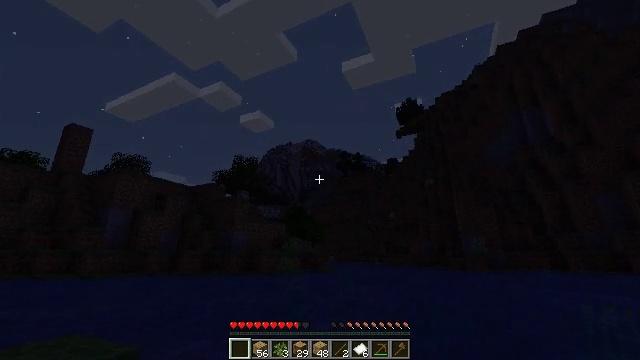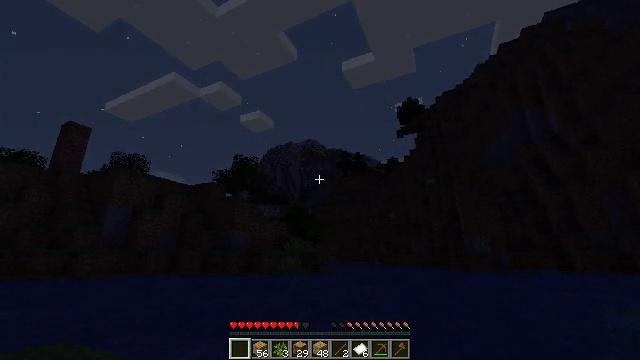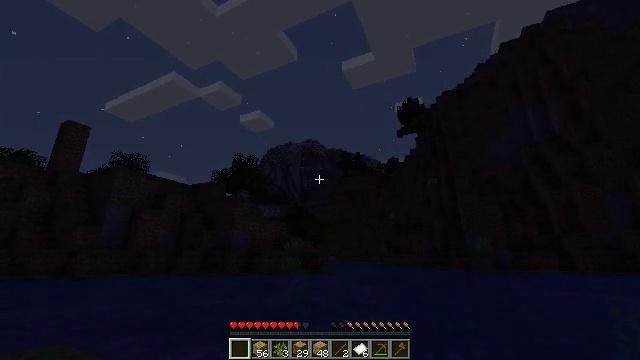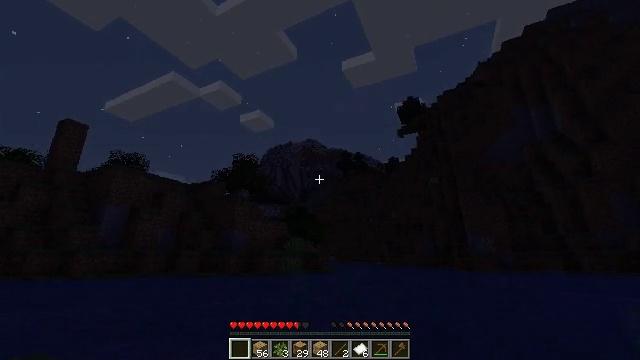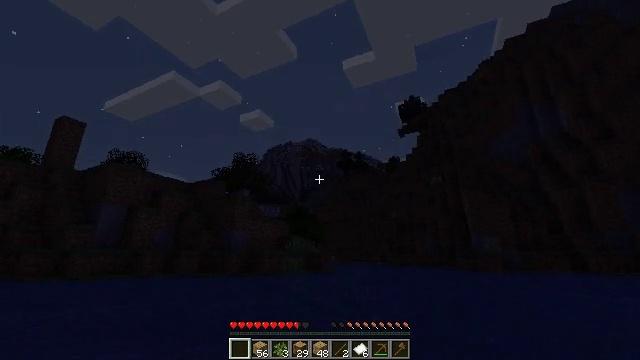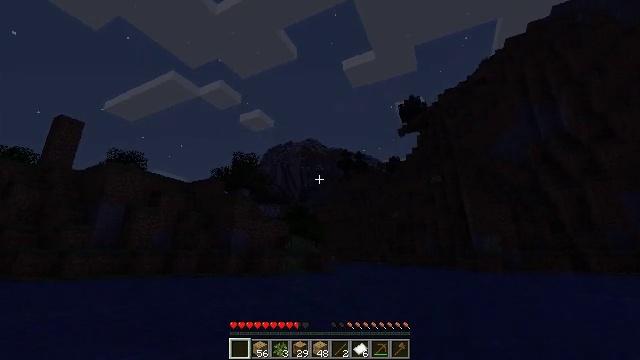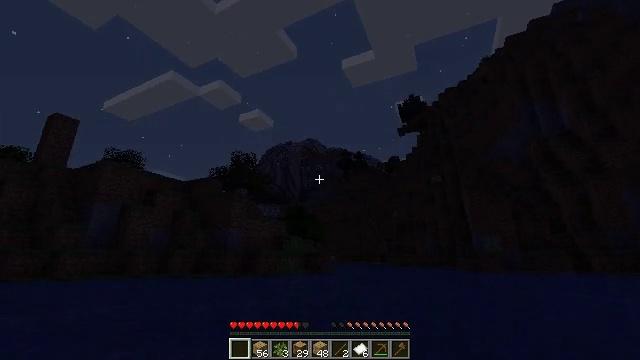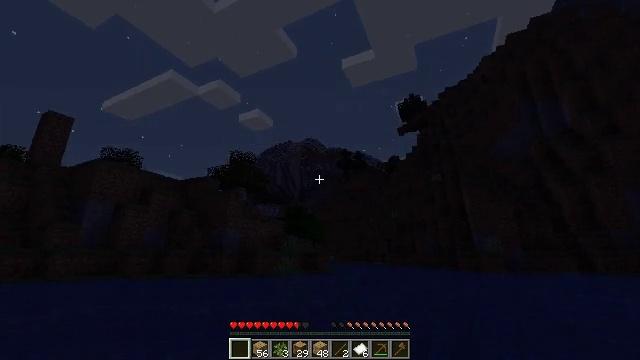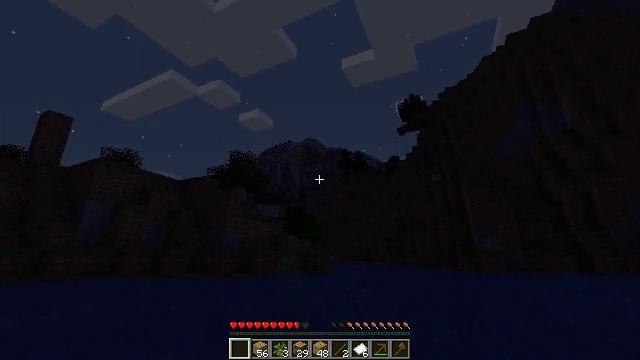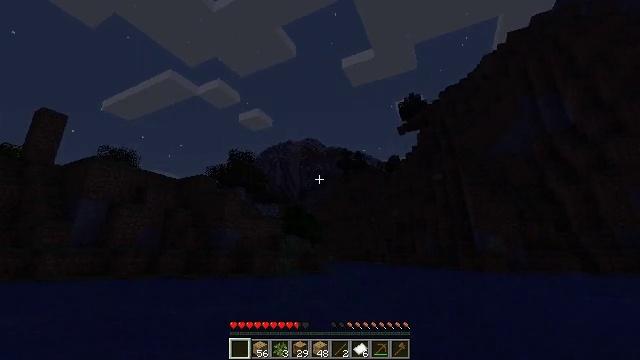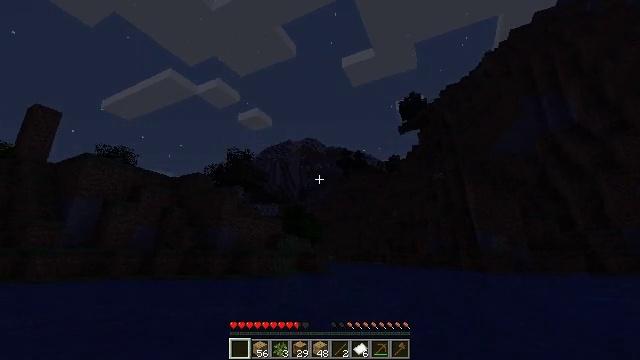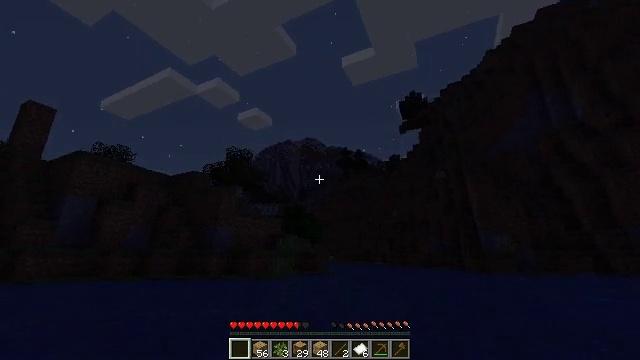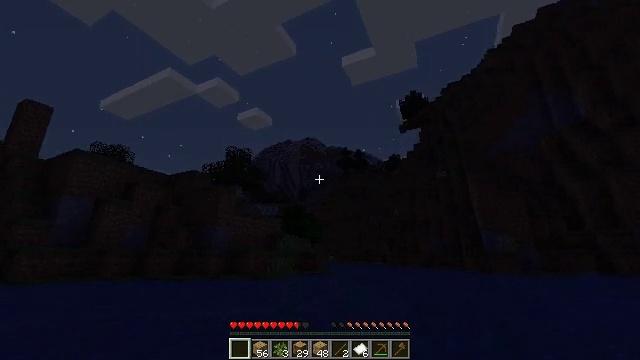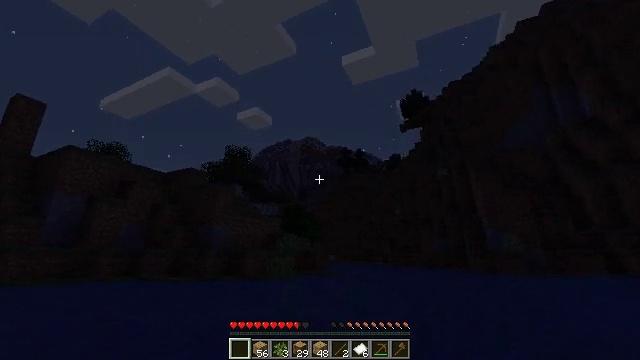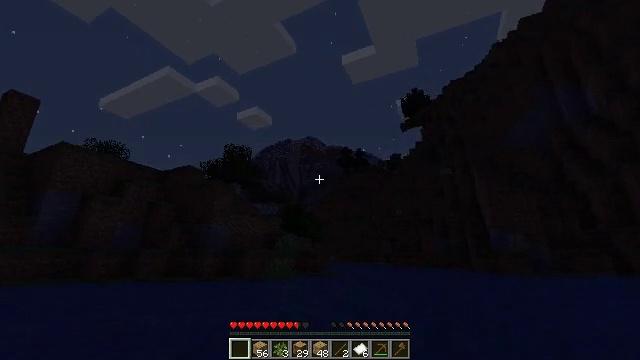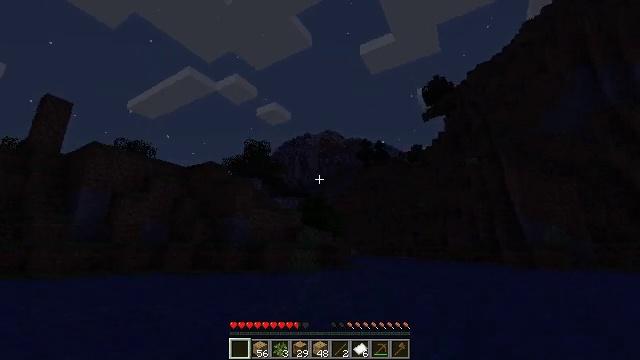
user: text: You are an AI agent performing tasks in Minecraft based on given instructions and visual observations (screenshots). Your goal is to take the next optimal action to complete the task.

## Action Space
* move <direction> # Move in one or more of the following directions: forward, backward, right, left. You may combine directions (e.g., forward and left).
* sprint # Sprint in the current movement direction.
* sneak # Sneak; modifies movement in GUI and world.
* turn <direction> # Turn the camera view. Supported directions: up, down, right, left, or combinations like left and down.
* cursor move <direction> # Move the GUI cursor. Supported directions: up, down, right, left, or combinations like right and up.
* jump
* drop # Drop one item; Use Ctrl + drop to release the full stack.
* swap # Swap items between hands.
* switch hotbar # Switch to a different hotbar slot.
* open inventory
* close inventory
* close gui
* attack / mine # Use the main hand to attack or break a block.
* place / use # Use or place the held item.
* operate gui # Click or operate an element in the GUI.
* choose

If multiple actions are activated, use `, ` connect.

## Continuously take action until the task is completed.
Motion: motion action
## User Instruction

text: Gather tall seagrass in the ocean.
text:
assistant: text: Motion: move forward
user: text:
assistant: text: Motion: move forward
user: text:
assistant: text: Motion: move forward
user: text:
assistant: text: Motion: move forward
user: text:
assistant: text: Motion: move forward
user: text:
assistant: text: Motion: move forward
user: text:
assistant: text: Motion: move forward
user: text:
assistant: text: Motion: move forward
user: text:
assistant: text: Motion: move forward
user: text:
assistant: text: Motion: move forward
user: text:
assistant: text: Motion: move forward
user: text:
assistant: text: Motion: move forward
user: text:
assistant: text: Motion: move forward
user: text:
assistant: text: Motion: move forward
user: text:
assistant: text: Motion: move forward, turn left and down
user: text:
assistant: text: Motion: move forward, turn left and down
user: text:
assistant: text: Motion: turn left and down
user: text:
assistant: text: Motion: turn left
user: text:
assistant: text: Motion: no_op
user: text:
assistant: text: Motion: turn right
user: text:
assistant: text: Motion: turn right
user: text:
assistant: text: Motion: turn right
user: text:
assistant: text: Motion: no_op
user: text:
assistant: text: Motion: no_op
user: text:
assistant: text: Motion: no_op
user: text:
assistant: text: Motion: turn right
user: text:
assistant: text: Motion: turn right and up
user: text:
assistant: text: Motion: turn right
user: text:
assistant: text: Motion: turn right
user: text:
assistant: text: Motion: move forward